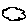
Label: cloud